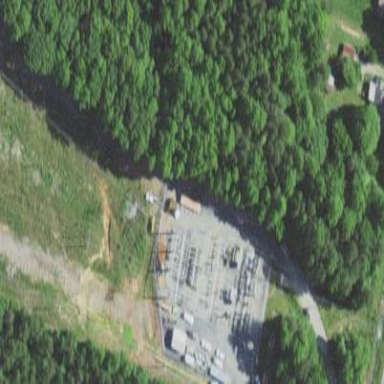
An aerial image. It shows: Distribution level power substation enclosed by fence.